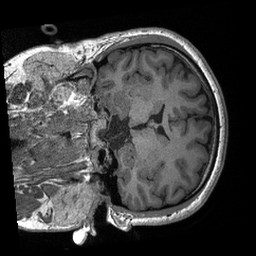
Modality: T1w
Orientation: coronal
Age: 24
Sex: male